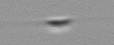
Label: Cylindrotheca_morphotype1